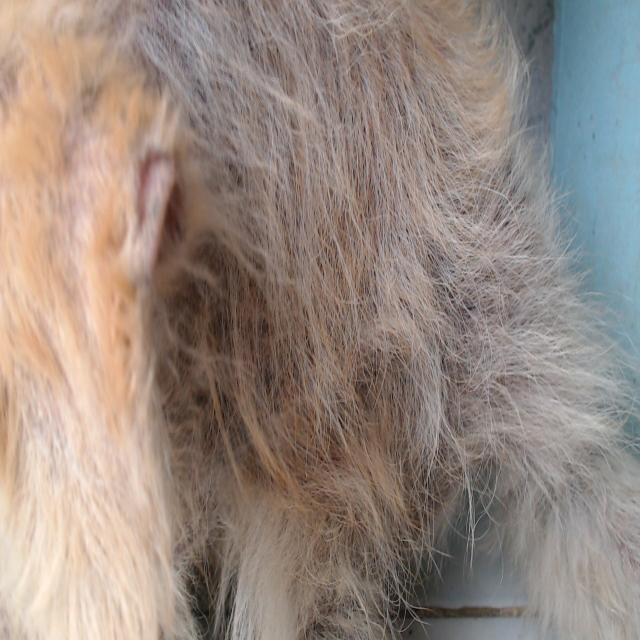
Canine demodicosis (Demodex mange) — caused by Demodex canis mites. Presents with alopecia, follicular papules, pustules, and comedones. Often localized on face and forelimbs.